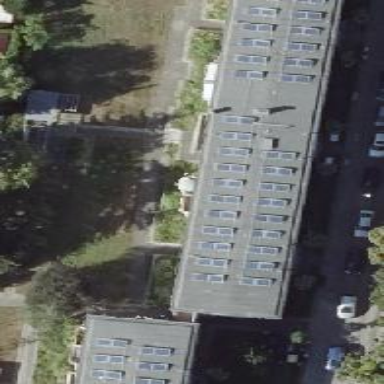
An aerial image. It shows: Apartment building with flat roof.